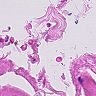
Metastatic tissue present: no